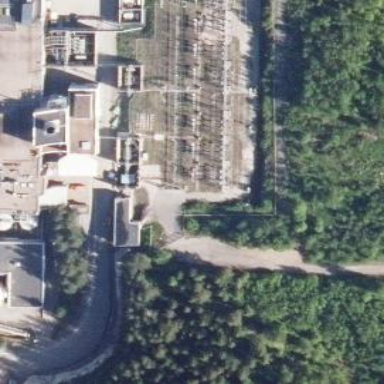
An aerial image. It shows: Transmission-level power substation.